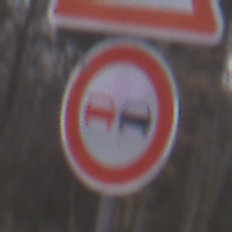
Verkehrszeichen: Ueberholverbot
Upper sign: SeitenwindVonLinks
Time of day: Midday
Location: Outdoor (Nature)
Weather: Overcast
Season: Autumn
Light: Natural